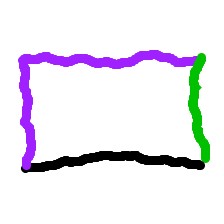
Shape: rectangle